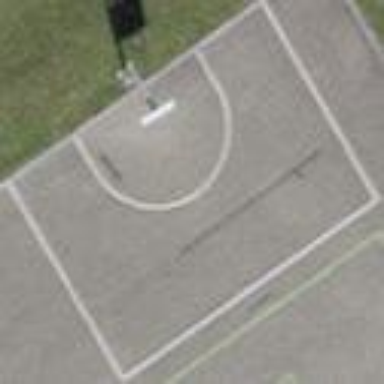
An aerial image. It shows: Basketball court located in leisure land pitch.